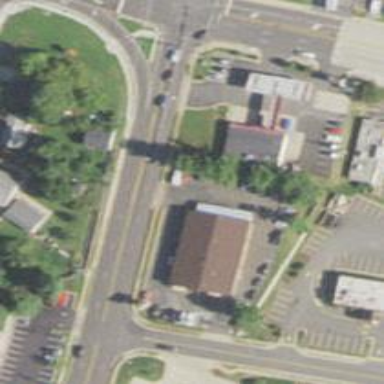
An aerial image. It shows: Convenience shop.